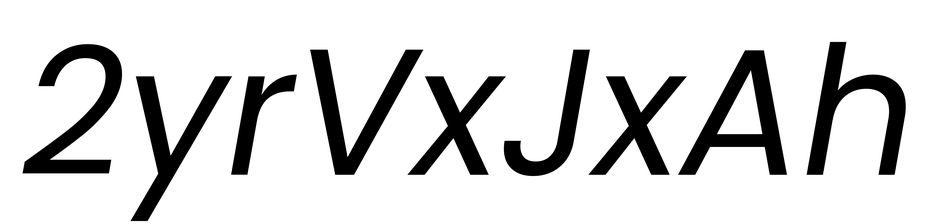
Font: Poppins-Italic